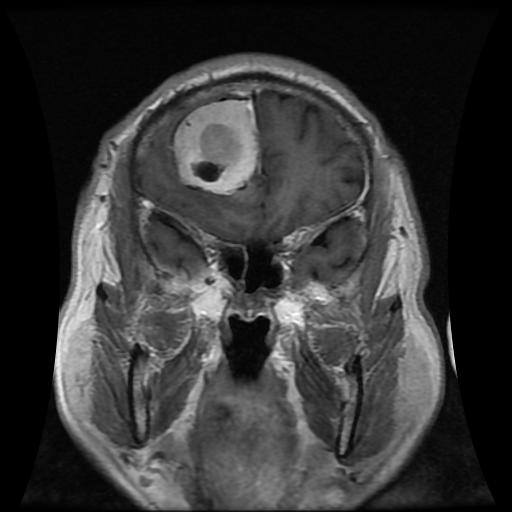
Label: meningioma